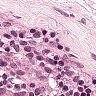
Metastatic tissue present: no